Question: I'm creating a slide out menu. I need a shadow to separate the orginal content from the menu, which is not an issue - this is done using an inset box shadow. However I also need to set a background for some of the content. The area highlighted yellow is the area where the shadow should appear, however, within the area, I have a menu constructed of UL/LI and the LI need to have a different background colour (highlighted red).
Where the LI are given a background colour, the shadow is covered.
I've searched for a workaround but haven't come up with anything as yet. Any CSS guru's suggest a solution?

Code below:
'''
<nav id="mobile-nav">
<ul>
<li><h3>My Stuff</h3></li>
<li><a>Nav item 1</a></li>
<li><a>Nav item 2</a></li>
<li><a>Nav item 3</a></li>
<li><h3>Help & Info</h3></li>
<li><a>Nav item 4</a></li>
<li><a>Nav item 5</a></li>
<li><a>Nav item 6</a></li>
</ul>
</nav>
#mobile-nav
{
.InnerShadow(-1.5em, 0, 1.5em, -0.75em);
background-color:@navy;
height:100%;
left:-22.4rem;
position:absolute;
top:0;
width: 22.4rem;
z-index: 2;
}
#mobile-nav ul
{
position: relative;
z-index: 1;
}
#mobile-nav li
{
border-bottom:solid 0.1rem @navy1;
}
#mobile-nav li:first-child
{
border-top:0;
}
#mobile-nav li > *
{
color:#FFF;
line-height:3.6rem;
height:3.6rem;
padding:0 1rem;
}
#mobile-nav li h3
{
background-color:@fern;
border-top:solid 0.1rem @fernL1;
}
#mobile-nav li a
{
border-top:solid 0.1rem @navy-1;
display:block;
padding-left:2rem;
}
'''
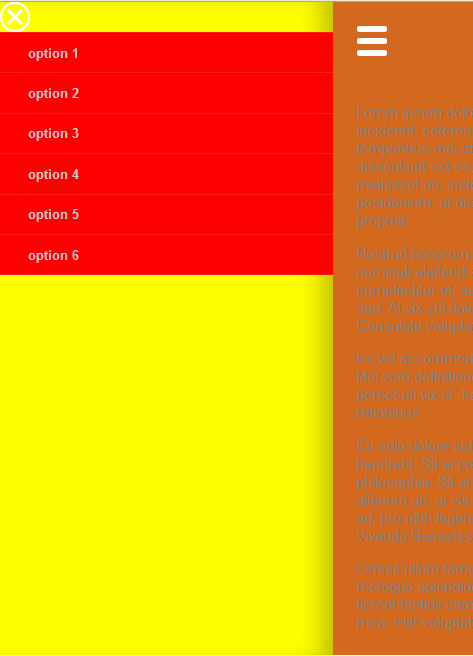
Answer: I added a new shadow div and placed in on top using the following code:
'''
#mobile-nav .shadow
{
.InnerShadow(-1.5rem, 0, 1.5rem, -1.5rem, 0.4);
background-color:Transparent;
height:100%;
left:0;
position:absolute;
top:0;
width:100%;
}
'''